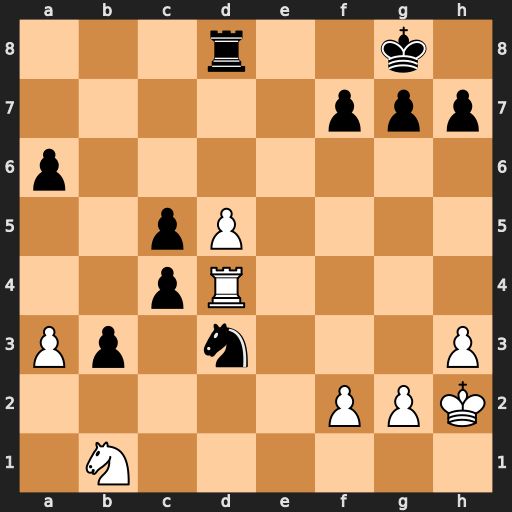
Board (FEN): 3r2k1/5ppp/p7/2pP4/2pR4/Pp1n3P/5PPK/1N6
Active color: w
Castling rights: -
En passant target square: c6
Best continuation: dxc6 Rxd4 c7